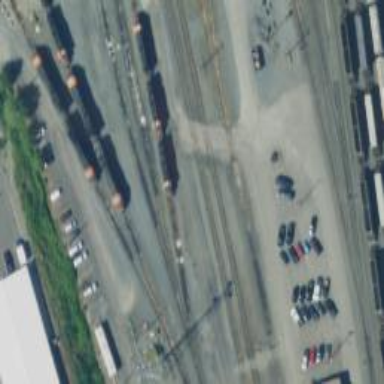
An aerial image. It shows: Railway yard.